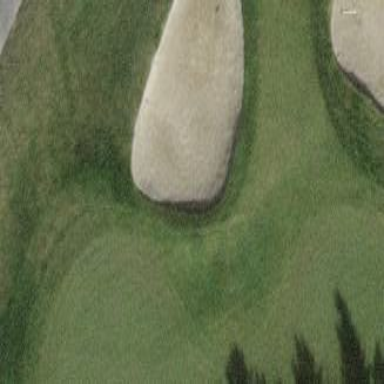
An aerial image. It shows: Golf bunker filled with natural sand.